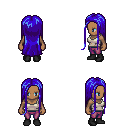
a pixel art fantasy rpg character, female body template, human, dark skin, white pirate shirt, magenta pants, blue extra-long hairstyle, black shoes, four views (front, back, left, right), 2x2 character sprite sheet, small pixel art, hard edges, no anti-aliasing